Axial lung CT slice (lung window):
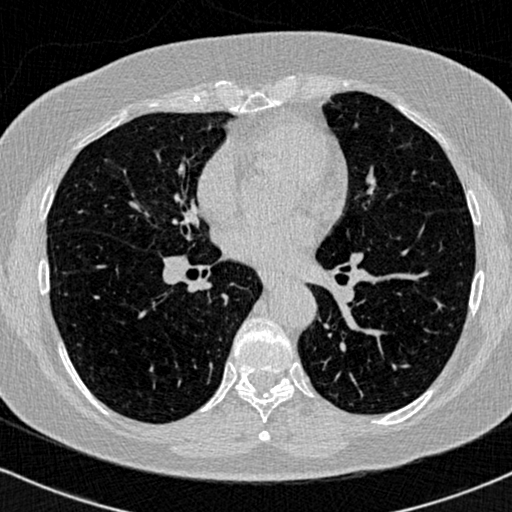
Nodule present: no